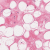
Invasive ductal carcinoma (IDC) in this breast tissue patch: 0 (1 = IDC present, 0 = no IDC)